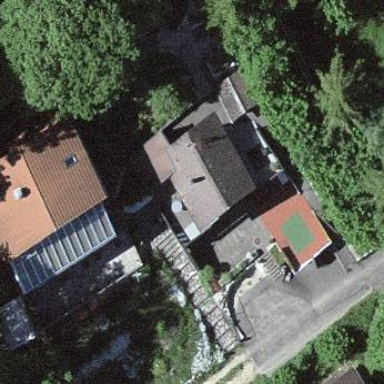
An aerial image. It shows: Residential building.